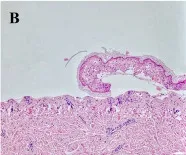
Partial exposure of the dermis, epidermis separated with necrosis of basal keratinocytes, which turns into complete necrosis of the entire epidermis (100x magnification) (B).
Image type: pathology (h&e)